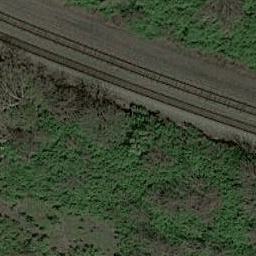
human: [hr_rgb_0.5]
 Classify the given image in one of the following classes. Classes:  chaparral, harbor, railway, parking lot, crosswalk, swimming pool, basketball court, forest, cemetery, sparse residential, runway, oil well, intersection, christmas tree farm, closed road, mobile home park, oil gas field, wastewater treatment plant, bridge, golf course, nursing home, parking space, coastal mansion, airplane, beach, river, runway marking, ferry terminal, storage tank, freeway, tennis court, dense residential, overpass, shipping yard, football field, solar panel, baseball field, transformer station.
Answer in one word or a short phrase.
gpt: railway